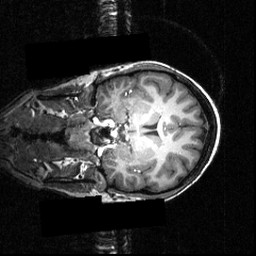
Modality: T1w
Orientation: coronal
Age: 25
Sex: female
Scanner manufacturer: siemens
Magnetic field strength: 3.951 T
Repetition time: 1.5 s
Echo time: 0.00335 s